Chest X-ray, PA view. Patient: 61 years old, sex M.
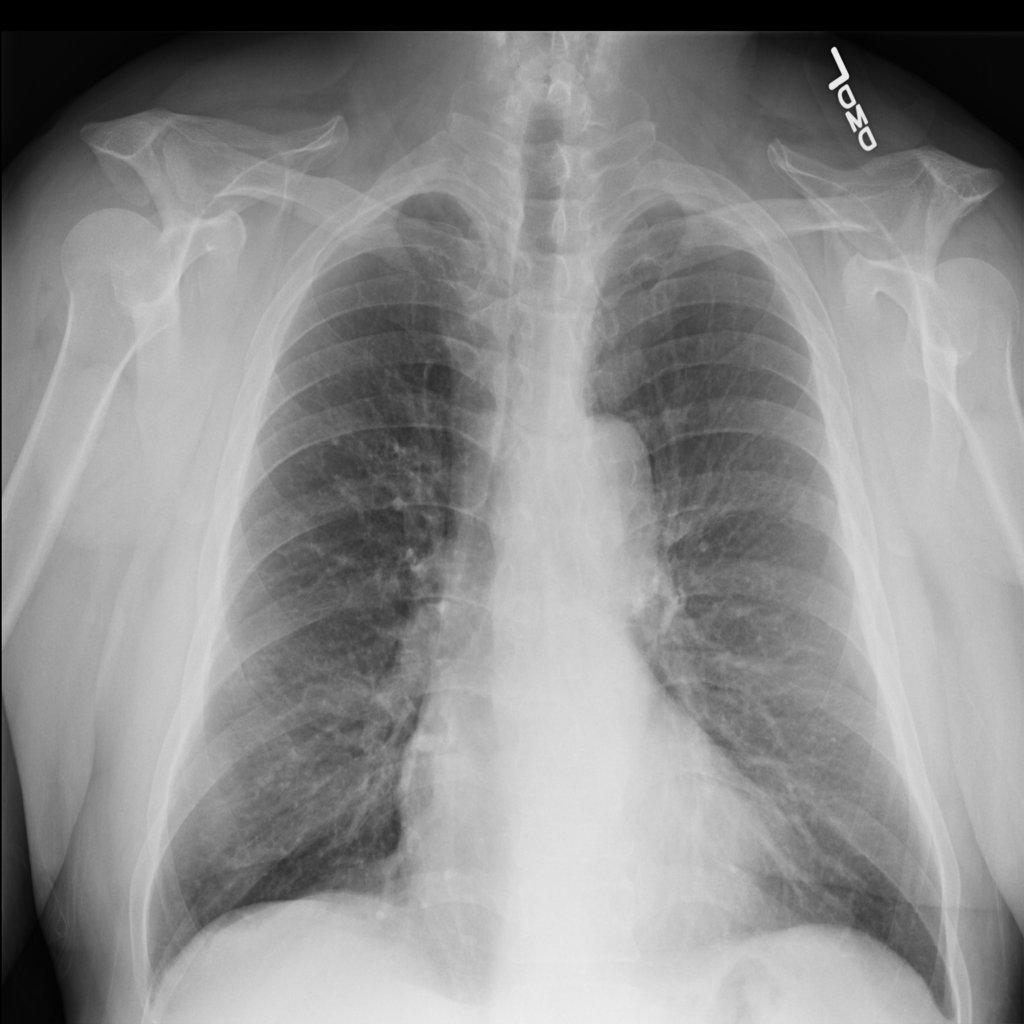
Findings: No Finding